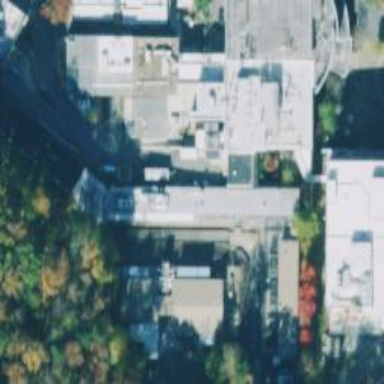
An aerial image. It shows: University building.